Chest X-ray. View position: PA
Patient age: 59
Patient sex: M
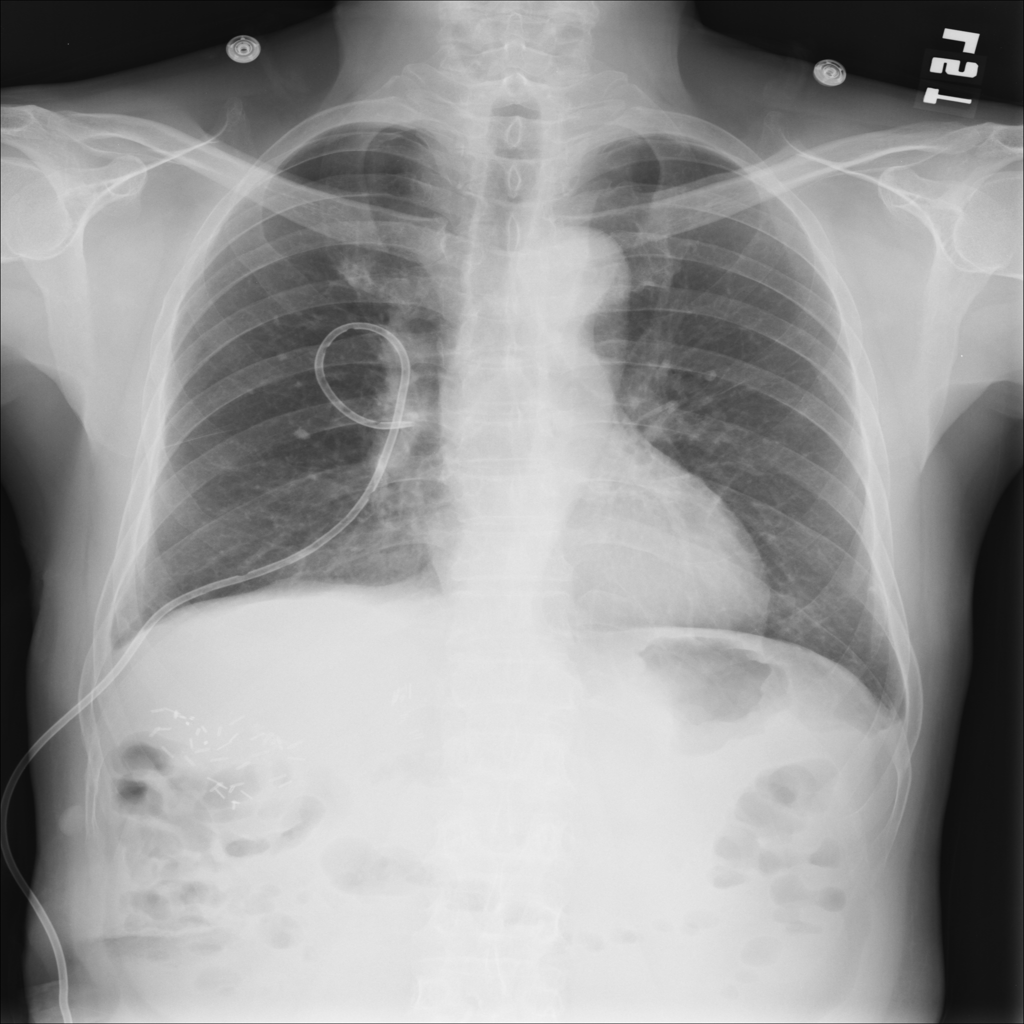
Finding: Pneumothorax